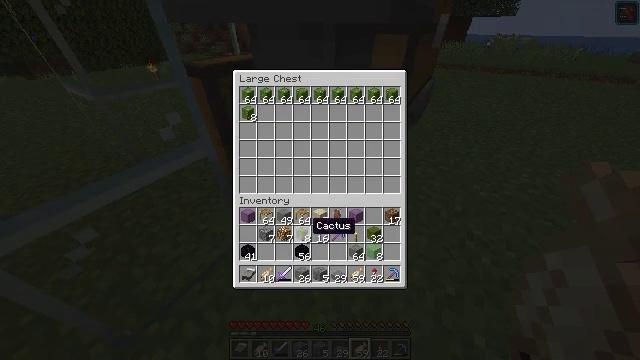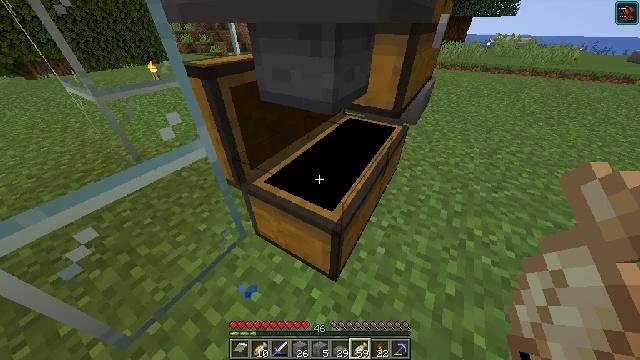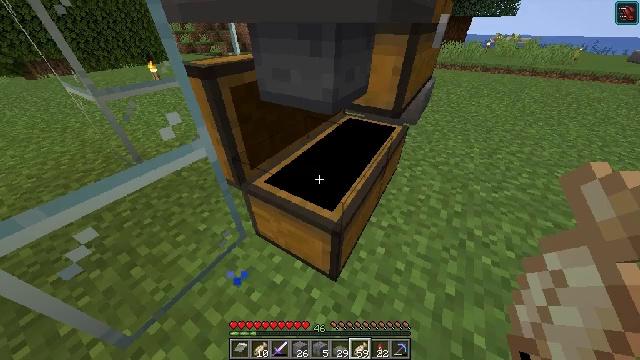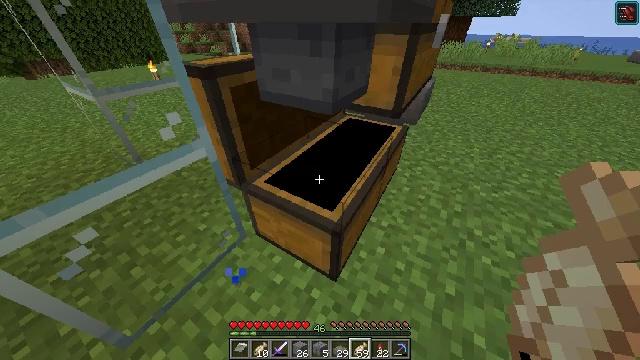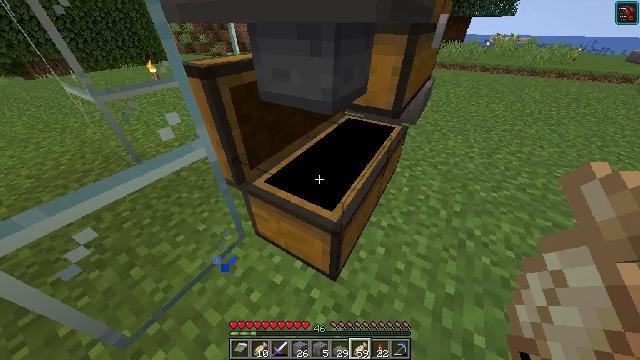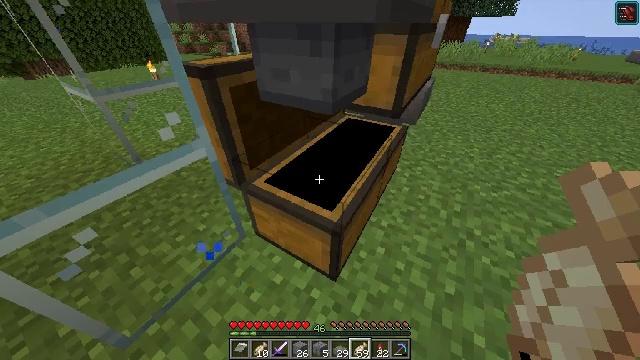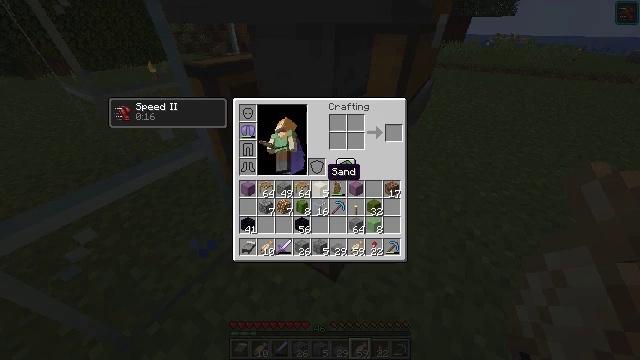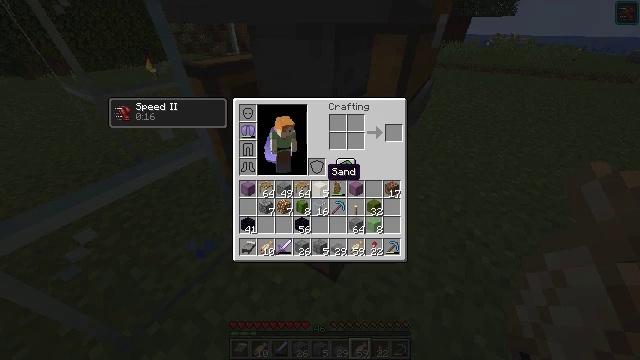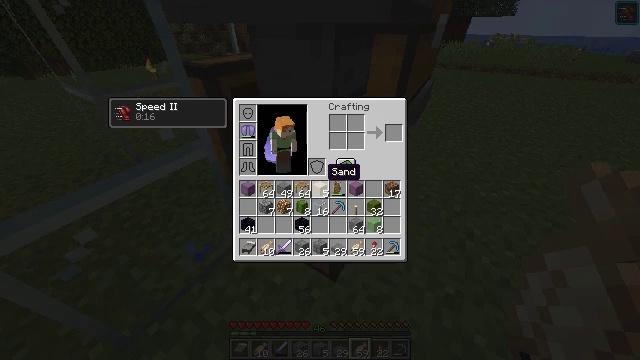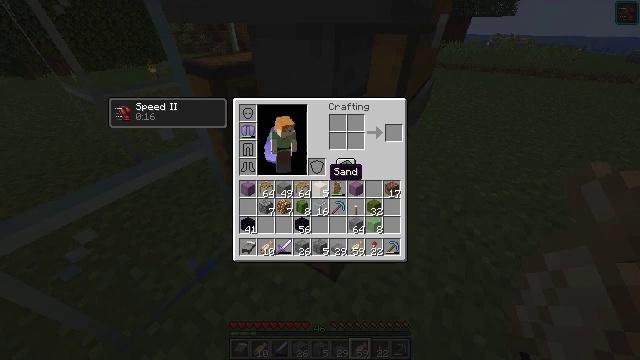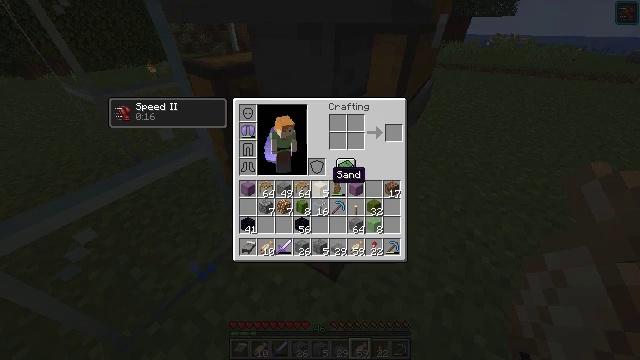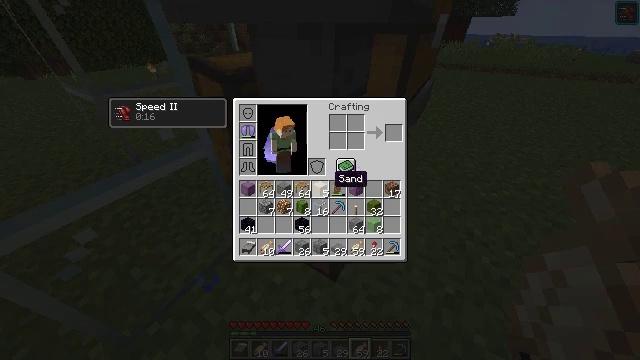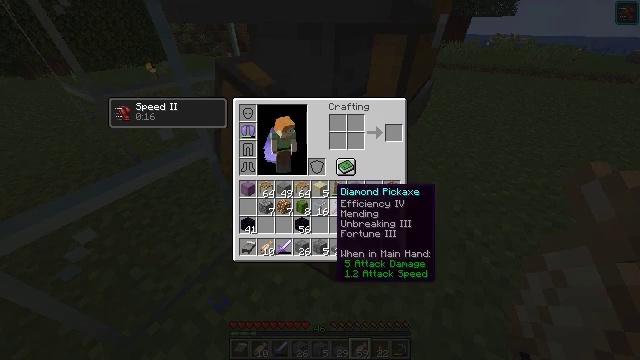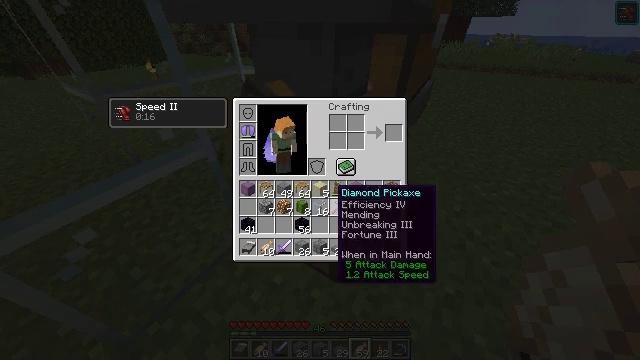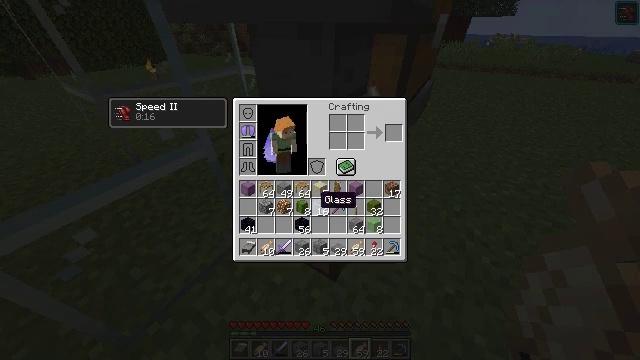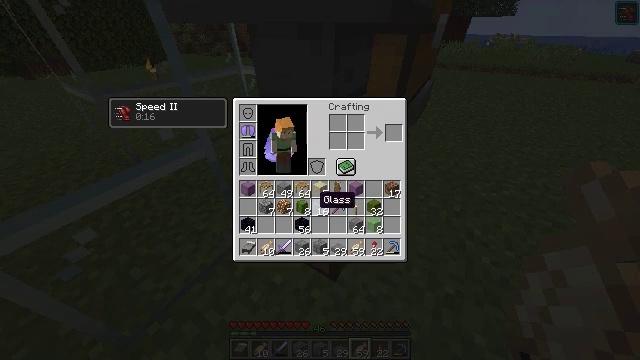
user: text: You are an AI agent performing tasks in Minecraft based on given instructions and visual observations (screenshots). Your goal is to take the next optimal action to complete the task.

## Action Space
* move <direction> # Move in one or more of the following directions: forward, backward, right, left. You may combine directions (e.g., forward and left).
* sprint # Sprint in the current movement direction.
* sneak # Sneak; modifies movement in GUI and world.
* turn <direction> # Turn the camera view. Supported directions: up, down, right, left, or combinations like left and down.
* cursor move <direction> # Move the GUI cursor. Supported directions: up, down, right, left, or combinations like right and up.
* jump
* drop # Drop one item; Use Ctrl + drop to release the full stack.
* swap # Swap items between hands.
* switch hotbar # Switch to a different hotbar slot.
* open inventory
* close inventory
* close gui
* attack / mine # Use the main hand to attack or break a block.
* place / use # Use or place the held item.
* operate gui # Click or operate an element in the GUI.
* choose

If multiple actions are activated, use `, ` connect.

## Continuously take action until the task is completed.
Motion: motion action
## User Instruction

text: Craft lime stained glass.
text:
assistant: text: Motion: no_op
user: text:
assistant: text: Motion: close gui
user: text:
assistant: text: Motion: open inventory
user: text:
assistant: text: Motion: no_op
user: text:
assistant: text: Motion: no_op
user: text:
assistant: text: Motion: close inventory
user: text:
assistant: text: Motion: close inventory
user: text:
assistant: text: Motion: close inventory
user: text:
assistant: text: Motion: open gui
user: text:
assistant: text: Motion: no_op
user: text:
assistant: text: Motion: no_op
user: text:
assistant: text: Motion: cursor move down
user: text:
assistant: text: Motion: no_op
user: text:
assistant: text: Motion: cursor move left
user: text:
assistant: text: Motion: no_op
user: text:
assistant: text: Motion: no_op
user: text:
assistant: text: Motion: cursor move left
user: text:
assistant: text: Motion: no_op
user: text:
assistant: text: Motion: operate gui
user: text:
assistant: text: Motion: operate gui
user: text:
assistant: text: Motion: cursor move right and up
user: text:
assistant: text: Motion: cursor move right and up
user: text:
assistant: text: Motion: cursor move up
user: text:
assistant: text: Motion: cursor move right and up
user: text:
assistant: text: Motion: no_op
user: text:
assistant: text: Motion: no_op
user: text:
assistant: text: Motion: operate gui
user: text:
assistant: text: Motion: operate gui
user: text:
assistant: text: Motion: no_op
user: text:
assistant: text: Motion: no_op